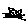
Label: cat